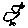
Label: bird